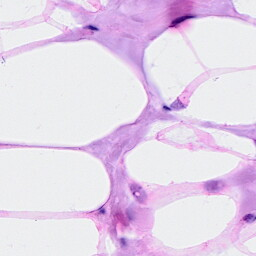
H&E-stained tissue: Breast